Question: In my application I am trying to integrate bootstrap and knockout into MVC4. I have two drop-down controls from where the user can select an item and then I use jQuery to populate the textbox next to that. This works without issue when I use ViewBag and a @foreach loop but when I try to use knockout observables I am having an issue.
I am able to see the data from my ViewModel show up in the drop down control but it will not update that value in the text box. Is there a special data-bind attribute I should be using?
Some code...
'''
<div class="container">
<div class="col-sm-7 well">
<form class="form-inline" action="#" method="get">
<div class="input-group col-sm-8">
<input class="form-control" value="" placeholder="Work Section" name="q" type="text">
<div class="input-group-btn">
<button type="button" class="btn btn-default dropdown-toggle" data-toggle="dropdown">Select <span class="caret"></span></button>
<ul class="dropdown-menu">
<li data-bind="foreach: Names">
<a href="#" data-bind="text: Name, value: Name"></a>
</li>
</ul>
<input name="category" class="category" type="hidden">
</div>
</div>
<div class="input-group col-sm-8">
<input class="form-control item" value="" placeholder="Select a Color" name="color" type="text">
<div class="input-group-btn">
<button type="button" class="btn btn-default dropdown-toggle item" data-toggle="dropdown">Select <span class="caret"></span></button>
<ul class="dropdown-menu">
@foreach (var item in ViewBag.Colors)
{
<li>
<a href="#">@item</a>
</li>
}
</ul>
<input name="category" class="category" type="hidden">
</div>
</div>
'''
The issue is with the Names foreach as the Colors is working fine.
I am using this to find the control on the page and take the selected item and place that in the input control...I have verified this now only works on the Colors dropdown.
'''
$(function () {
$(".dropdown-menu li a").click(function () {
$(this).parents(".input-group").find('.form-control').text($(this).text());
$(this).parents(".input-group").find('.form-control').val($(this).text());
});
});
'''
I have tried both approaches below to no avail. Let's start with the first response....
I placed the following in my tag at the top of the page
'''
$(function ViewModel() {
alert('Here'); // To test if the code generating the model is executed
this.Names = [{ name: "Person 1", name: "Person 2" }];
this.selectedName = ko.observable();
this.clickName = function (name) { this.selectedName = name; }
});
'''
Next I placed a new at the top of my page:
'''
<p>Current selection is <span data-bind="text: selectedName"></span></p>
'''
Lastly, I placed this code in the bootstrap dropdown:
'''
<ul class="dropdown-menu" data-bind="foreach: Names">
<li class="dropdown">
<a href="#" data-bind="text: Name, value: Name, click: clickName(Name)"></a>
</li>
</ul>
'''
The drop down is empty and the div never gets updated.

OK, after taking the ViewModel I created and integrating the click: function() {$root.Name(Name);} I am now able to see my value update as I hoped.
Here is my view model code
'''
$(document).ready(function () {
function ViewModel() {
var self = this;
self.Name = ko.observable("");
var Names = {
Name: self.Name
};
self.Name = ko.observable();
self.Names = ko.observableArray([{ Name: "Brian" }, { Name: "Jesse" }, {Name: "James"}]);
}
var viewModel = new ViewModel();
ko.applyBindings(viewModel);
});
'''
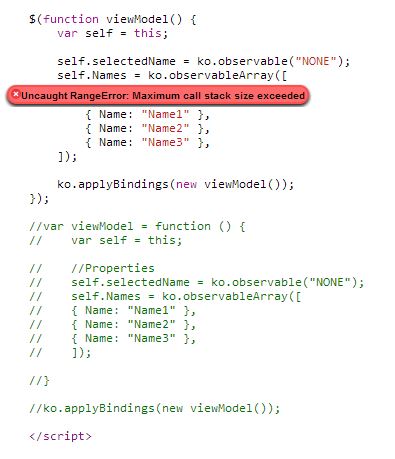
Answer: The dropdowns created by Bootstrap are not really controls as such, it's just fancy CSS. As a result, the Bootstrap dropdown selection needs to be handled manually. This is where Knockout helps.
So based on your code above, I've created a simple <URL>.
The dropdown would look similar to this (note the position of the 'foreach' binding is different to the example in the question, on the 'ul' rather than the 'li'):
'''
<ul class="dropdown-menu" data-bind="foreach: Names">
<li class="dropdown">
<a href="#" data-bind="text: Name, value: Name, click: function() {$root.selectedName(Name);}"></a>
</li>
</ul>
'''
This assumes a view model similar to:
'''
var ViewModel = function() {
var self = this;
//Properties
self.selectedName = ko.observable("NONE");
self.Names = ko.observableArray([
{ Name:"Name1" },
{ Name:"Name2" },
{ Name:"Name3" },
]);
}
'''
So by using the 'click' binding, it's possible to feed the user selection back into the Knockout view model. Of course, instead of a function in the view ( the 'function() {$root.selectedName(Name);}' bit), it would ideally be a method 'ViewModel', but I thought it was clearer to show it this way first.